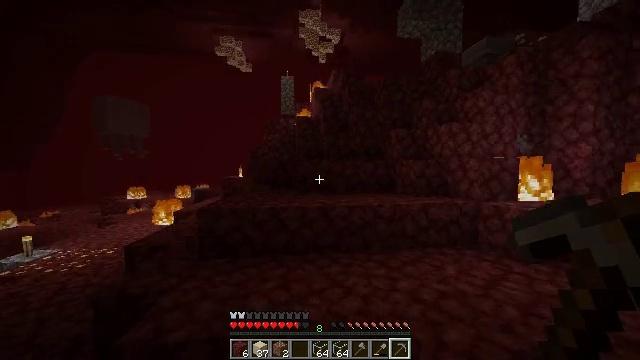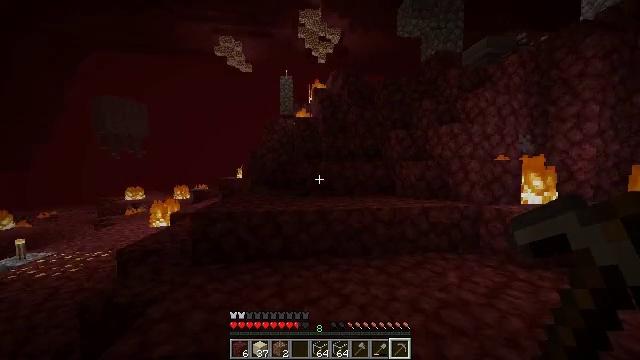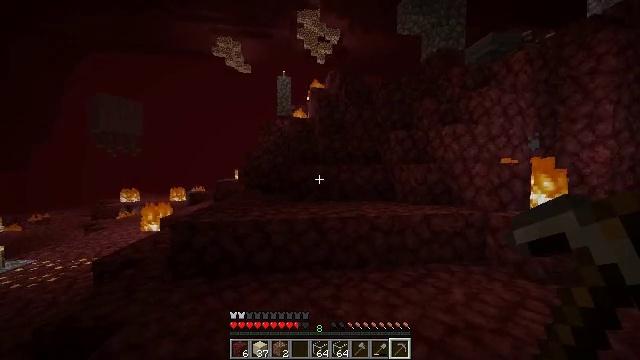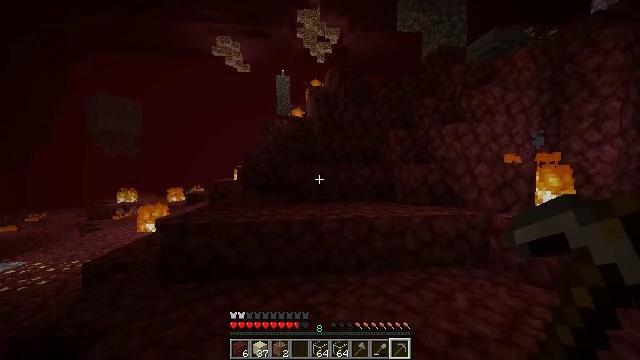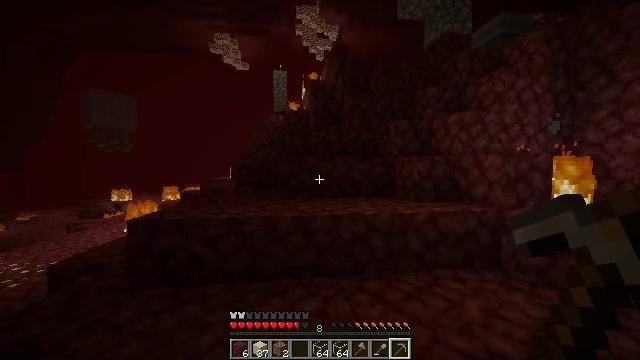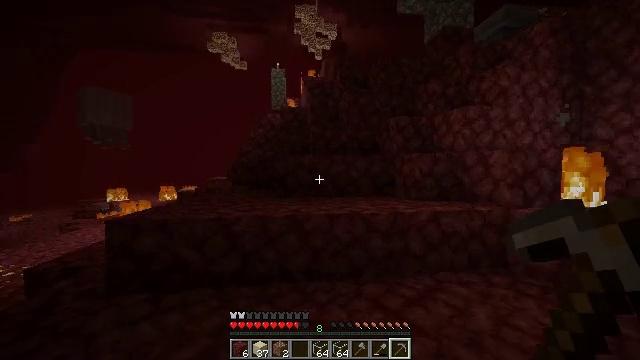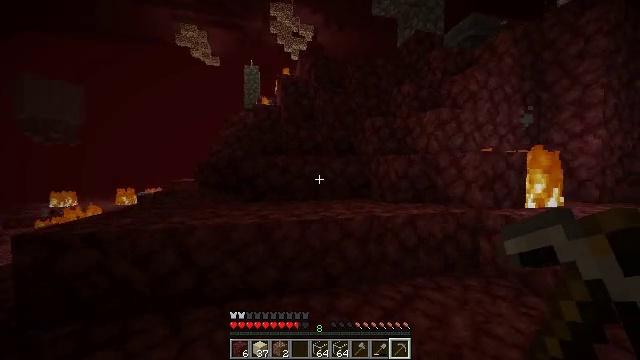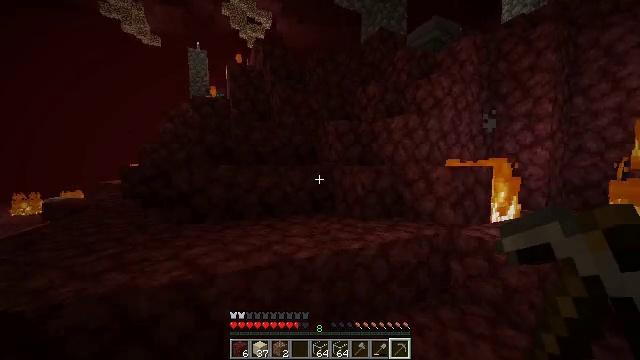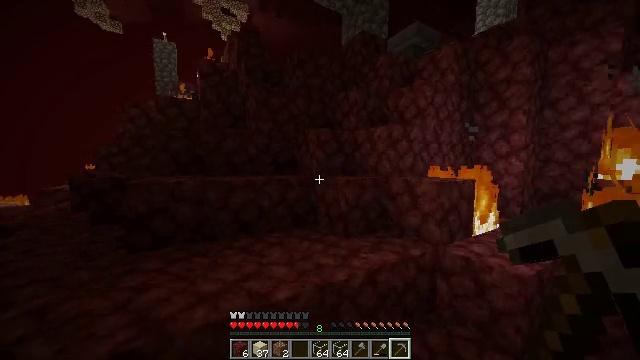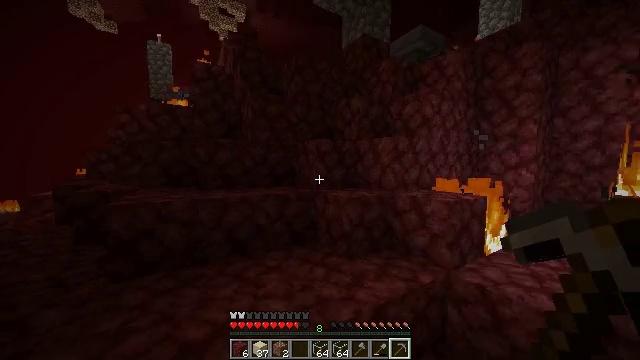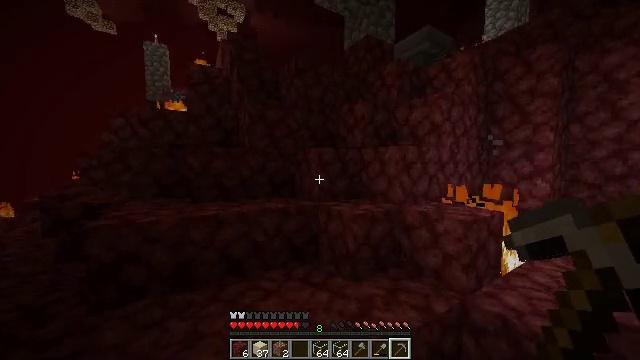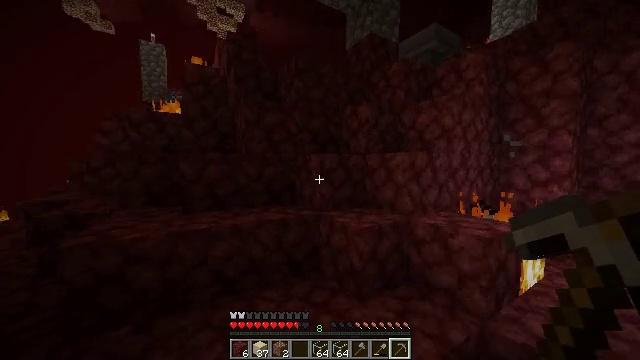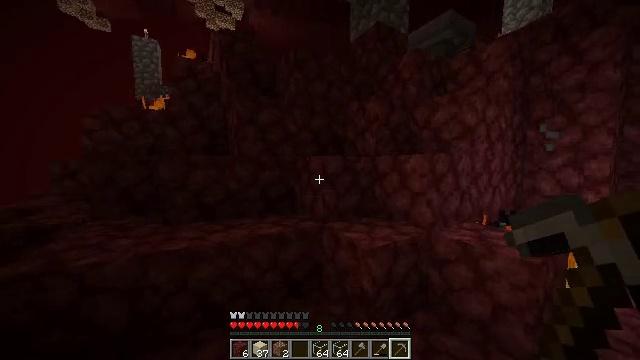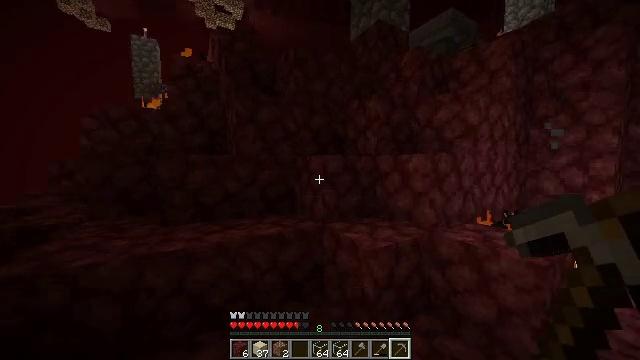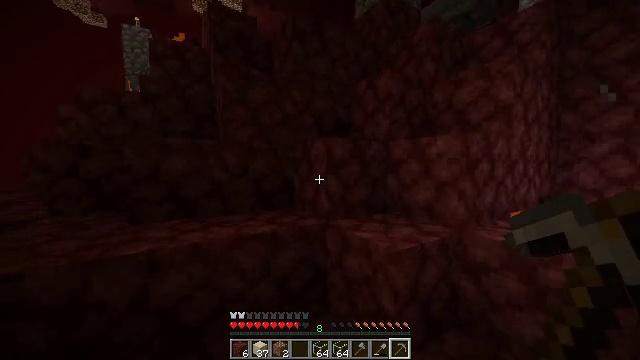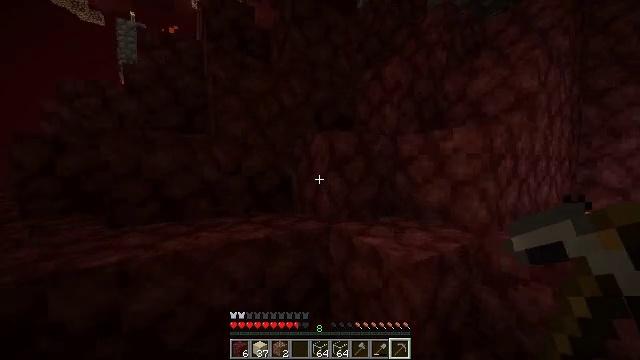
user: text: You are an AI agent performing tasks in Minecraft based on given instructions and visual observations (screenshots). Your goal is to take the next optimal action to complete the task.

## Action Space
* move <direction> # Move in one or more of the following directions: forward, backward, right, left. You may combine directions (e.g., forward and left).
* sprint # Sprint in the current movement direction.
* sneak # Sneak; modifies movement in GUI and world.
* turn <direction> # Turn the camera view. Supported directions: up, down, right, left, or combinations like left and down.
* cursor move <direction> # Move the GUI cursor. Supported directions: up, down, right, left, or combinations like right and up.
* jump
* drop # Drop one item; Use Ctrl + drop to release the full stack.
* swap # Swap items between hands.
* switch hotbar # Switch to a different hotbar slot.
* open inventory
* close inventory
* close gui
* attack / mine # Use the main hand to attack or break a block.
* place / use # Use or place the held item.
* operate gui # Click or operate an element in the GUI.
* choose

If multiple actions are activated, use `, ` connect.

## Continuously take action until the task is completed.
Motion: motion action
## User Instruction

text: Attack the hopper to gather it.
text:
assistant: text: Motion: move forward, jump
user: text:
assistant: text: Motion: move forward, jump
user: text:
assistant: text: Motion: move forward, jump
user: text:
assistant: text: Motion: move forward, jump
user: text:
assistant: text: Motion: move forward, jump
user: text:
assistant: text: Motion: move forward, turn right, jump
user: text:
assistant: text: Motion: move forward, turn right and down, jump
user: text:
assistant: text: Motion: move forward, sprint, turn right, jump
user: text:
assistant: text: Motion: move forward, sprint, jump
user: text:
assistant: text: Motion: move forward, sprint, jump
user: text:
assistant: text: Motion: move forward, sprint, jump
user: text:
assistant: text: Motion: move forward, jump
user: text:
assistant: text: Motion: move forward, jump
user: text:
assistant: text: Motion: move forward, jump
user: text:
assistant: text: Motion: move forward, jump
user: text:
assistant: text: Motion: move forward, jump
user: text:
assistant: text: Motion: move forward, jump
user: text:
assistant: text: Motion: move forward, sprint, turn right, jump
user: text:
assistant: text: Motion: move forward, sprint, turn right, jump
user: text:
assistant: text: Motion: move forward, sprint, turn right, jump
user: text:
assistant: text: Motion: move forward, turn right, jump
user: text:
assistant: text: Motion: move forward, turn right, jump
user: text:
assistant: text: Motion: move forward, turn right, jump
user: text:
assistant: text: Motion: move forward, turn right, jump
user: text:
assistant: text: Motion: move forward, jump
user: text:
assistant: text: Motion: move forward, sprint, jump
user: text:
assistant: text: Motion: move forward, sprint, jump
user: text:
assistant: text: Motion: move forward, sprint, jump
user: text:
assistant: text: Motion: move forward, jump
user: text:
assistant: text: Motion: move forward, turn right, jump